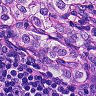
Metastatic tissue present: yes